Question: I've got a VoIP video application that works fine on MAC, Windows and iOS using the VP8 codec. When I place a call between any of these platforms and Android both sides of the call have a black and white image with red, green and blue squares. The same happens when Android calls Android.
I'm compiling VP8 with:
'''
./libvpx/configure --target=armv7-android-gcc --sdk-path=/Applications/adt/ndk --disable-examples --enable-runtime-cpu-detect --enable-realtime-only --enable-neon
'''
My question is why does the Android platform yield this result and how can I go about debugging it?
Here is a screenshot of the problem:

Additional information:
The camera frame format is ImageFormat.NV21. The encoder image format is VPX_IMG_FMT_I420.
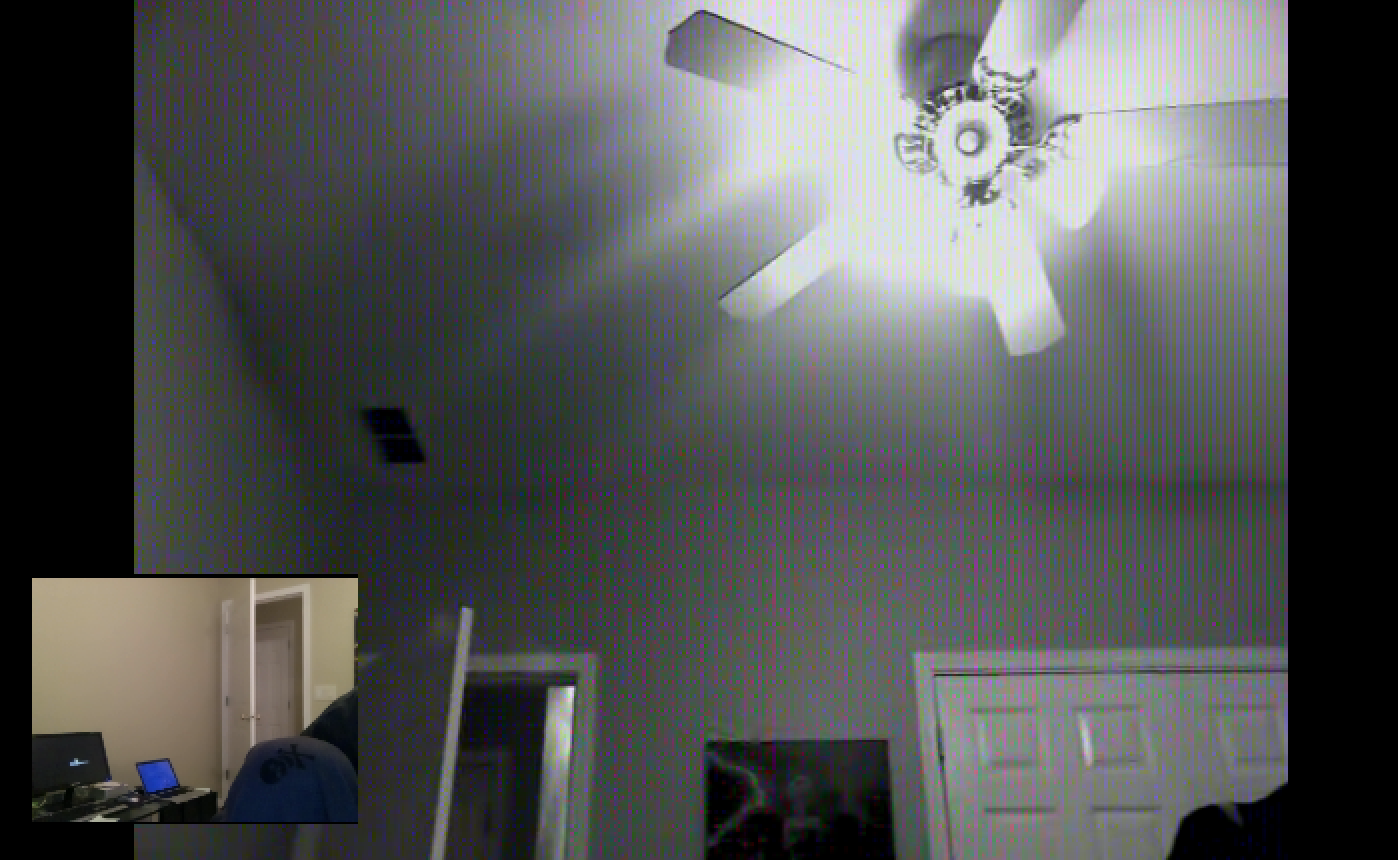
Answer: Because libvpx is configured to take image format VPX_IMG_FMT_I420 the NV21 frames must first be converted to I420.